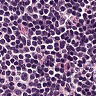
Metastatic tissue present: no